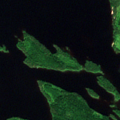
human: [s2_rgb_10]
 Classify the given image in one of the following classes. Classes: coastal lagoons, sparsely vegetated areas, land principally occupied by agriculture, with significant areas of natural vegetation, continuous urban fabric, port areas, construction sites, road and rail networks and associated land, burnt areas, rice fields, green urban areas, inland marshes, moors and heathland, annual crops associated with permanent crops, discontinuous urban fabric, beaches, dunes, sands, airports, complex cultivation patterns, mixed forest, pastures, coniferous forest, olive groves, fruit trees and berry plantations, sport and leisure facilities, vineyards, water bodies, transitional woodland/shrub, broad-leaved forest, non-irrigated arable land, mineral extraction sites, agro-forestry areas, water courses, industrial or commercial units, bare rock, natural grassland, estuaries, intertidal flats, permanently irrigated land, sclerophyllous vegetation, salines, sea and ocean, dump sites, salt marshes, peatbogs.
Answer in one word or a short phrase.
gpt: coniferous forest, mixed forest, water bodies